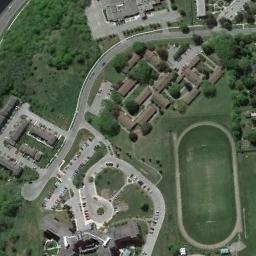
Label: ground_track_field